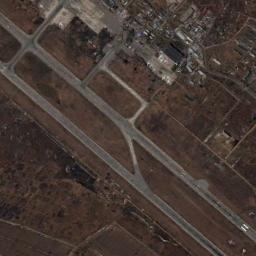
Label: airport